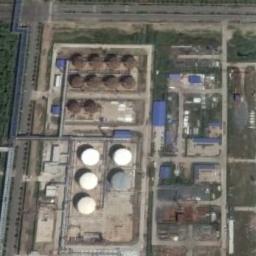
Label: storage_tank